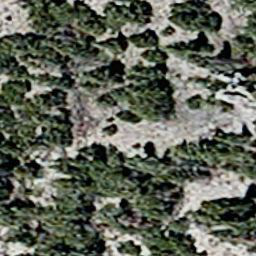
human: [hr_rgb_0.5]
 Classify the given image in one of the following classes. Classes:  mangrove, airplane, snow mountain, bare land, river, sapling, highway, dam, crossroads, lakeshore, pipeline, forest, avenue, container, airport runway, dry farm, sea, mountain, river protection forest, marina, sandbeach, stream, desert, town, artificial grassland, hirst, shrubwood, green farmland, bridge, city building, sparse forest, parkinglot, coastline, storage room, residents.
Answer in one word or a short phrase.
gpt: sparse forest